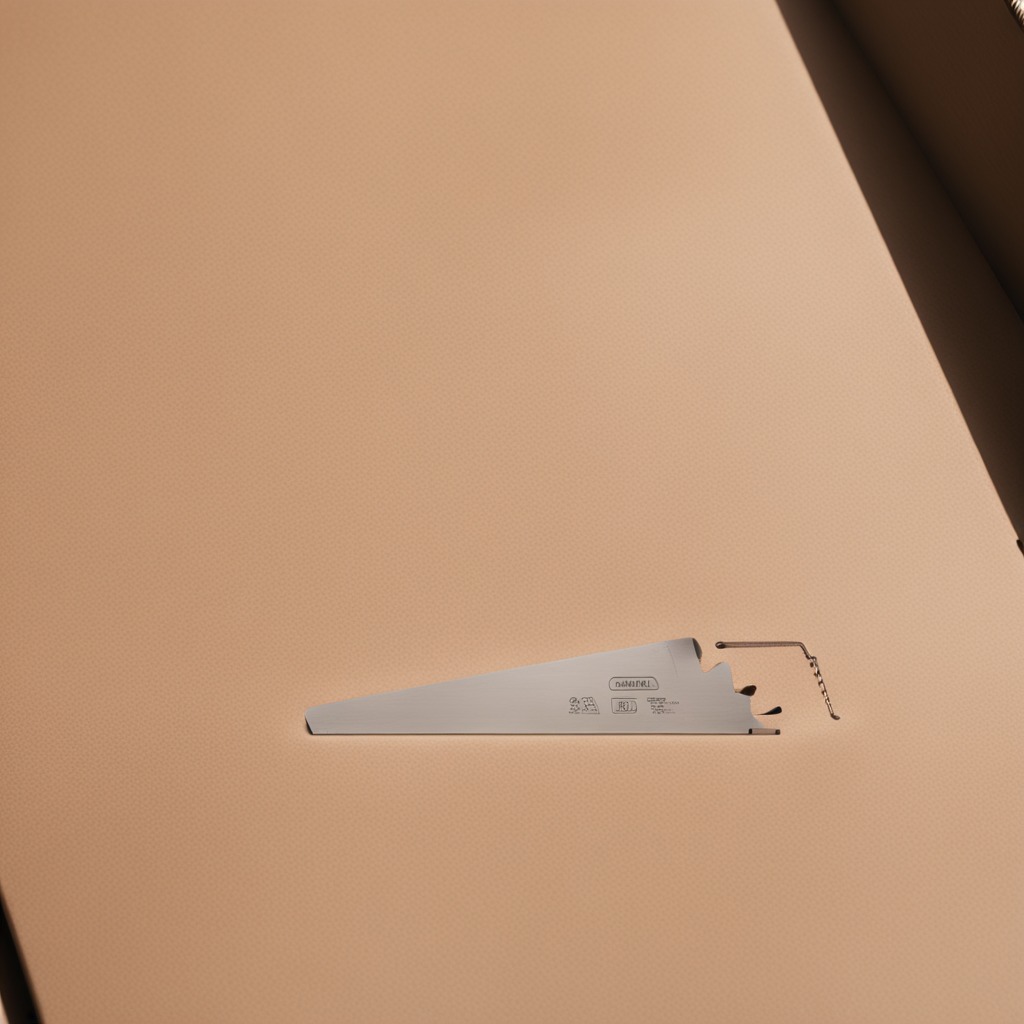
A metal saw is lying on the cardboard box surface.